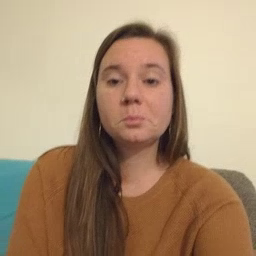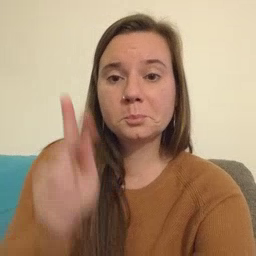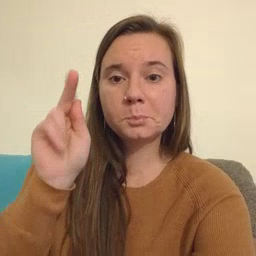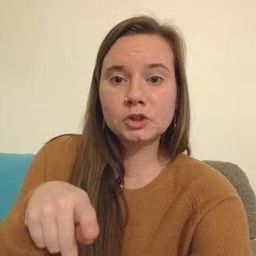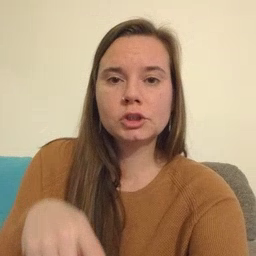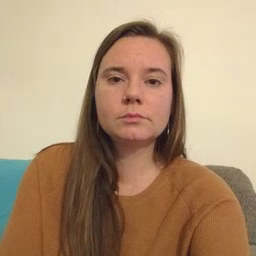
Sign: person